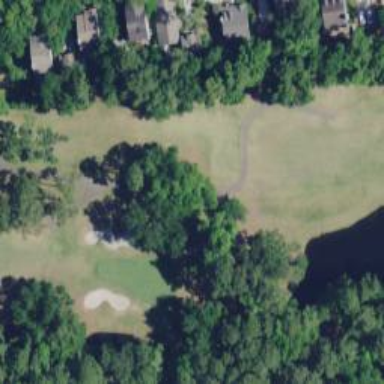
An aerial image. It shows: Path used for both walking and golf.